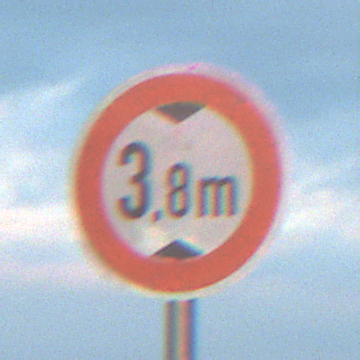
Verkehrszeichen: TatsaechlicheHoehe
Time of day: SunriseSunset
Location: Outdoor (Beach)
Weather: PartlyCloudy
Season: NotSpecified
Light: Natural